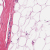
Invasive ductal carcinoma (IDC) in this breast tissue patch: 0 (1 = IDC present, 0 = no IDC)